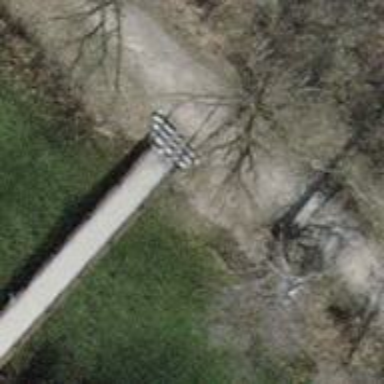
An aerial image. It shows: Concrete steps.